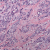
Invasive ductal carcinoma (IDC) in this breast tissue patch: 1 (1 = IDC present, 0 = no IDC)